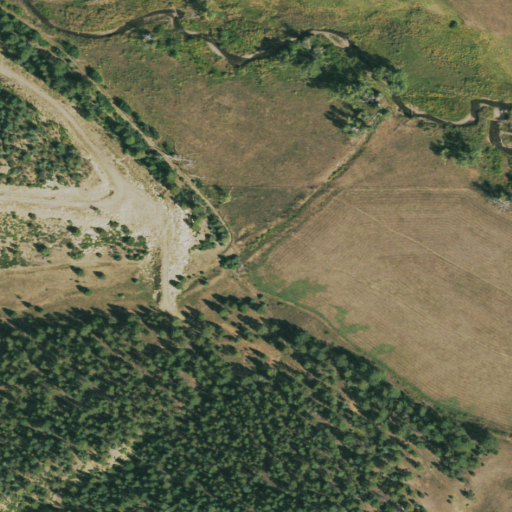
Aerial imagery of valley in Colorado named Pete Canyon containing evergreen forest, woody wetlands, shrub, herbaceous wetlands, grassland, and deciduous forest